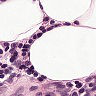
Metastatic tissue present: no